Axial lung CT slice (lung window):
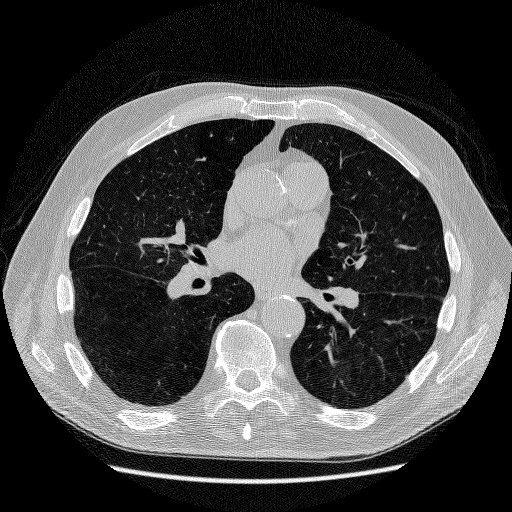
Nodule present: no